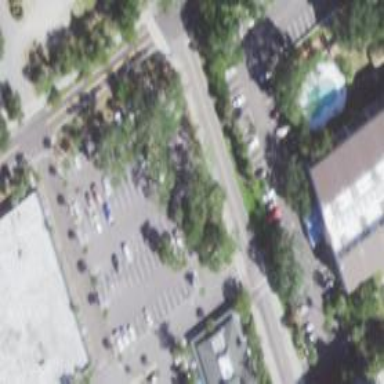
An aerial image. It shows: Parking area with surface.